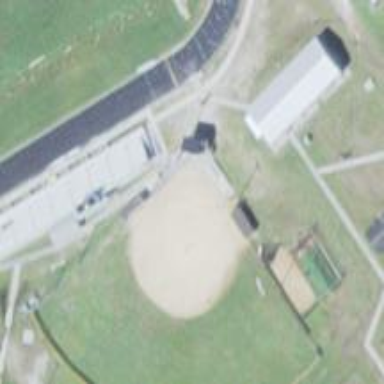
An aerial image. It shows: Baseball pitch for leisure and sports activities.